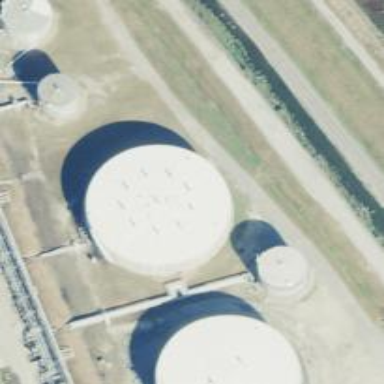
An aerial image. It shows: Storage tank that is man-made.